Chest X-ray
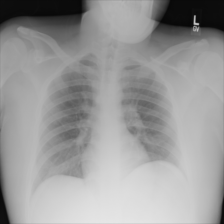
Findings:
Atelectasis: negative
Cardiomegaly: negative
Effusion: negative
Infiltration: negative
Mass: negative
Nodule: negative
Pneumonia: negative
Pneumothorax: negative
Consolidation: negative
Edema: negative
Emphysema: negative
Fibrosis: negative
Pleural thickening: negative
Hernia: negative